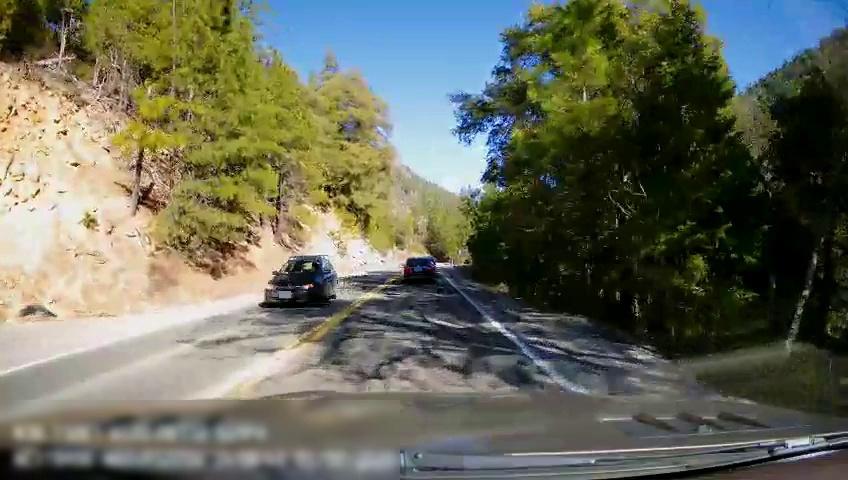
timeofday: Day
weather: Sunny
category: Drivable Space
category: Vehicles | Car
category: Vehicles | Car
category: Lanes | Opposite Lane
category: Lanes | Opposite Lane
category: Lanes | Current Lane
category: Lanes | Current Lane